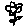
Label: flower